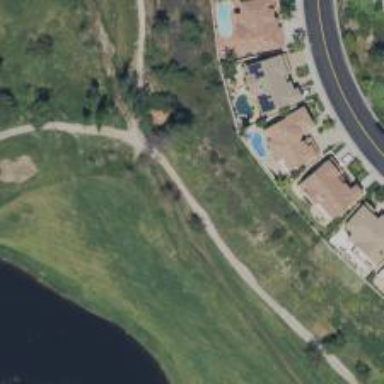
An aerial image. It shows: Service road designated as golf cart path.